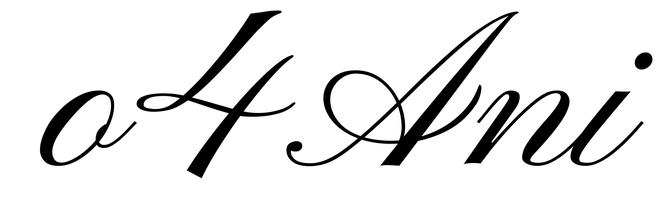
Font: PinyonScript-Regular